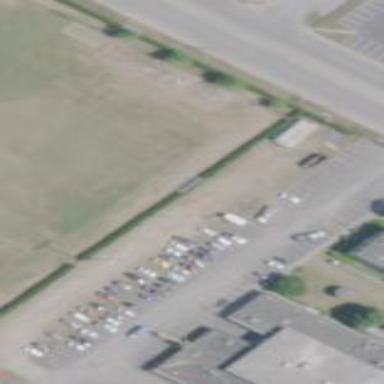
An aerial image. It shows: Parking area.